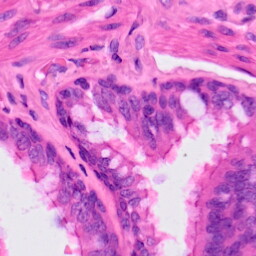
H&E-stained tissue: Lung